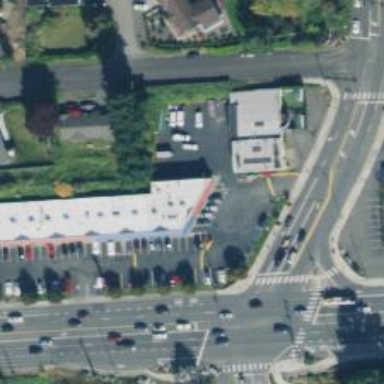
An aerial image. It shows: Convenience shop.